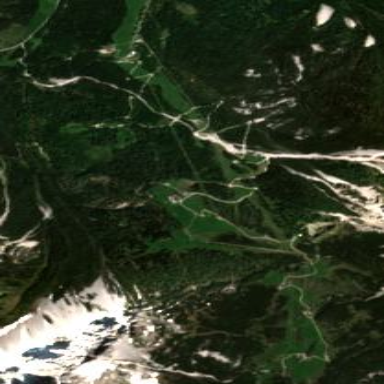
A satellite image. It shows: Area designated for winter sports.